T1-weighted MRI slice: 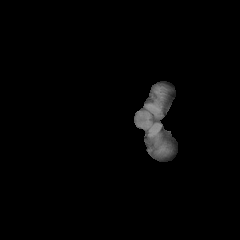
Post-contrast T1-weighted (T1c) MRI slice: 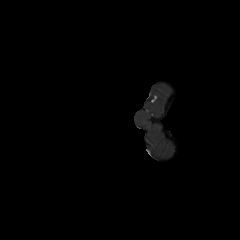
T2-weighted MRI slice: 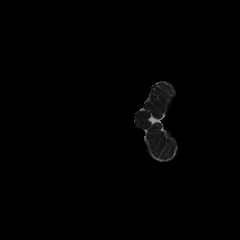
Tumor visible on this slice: no